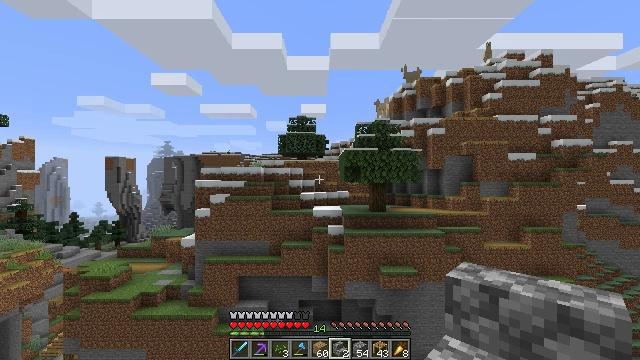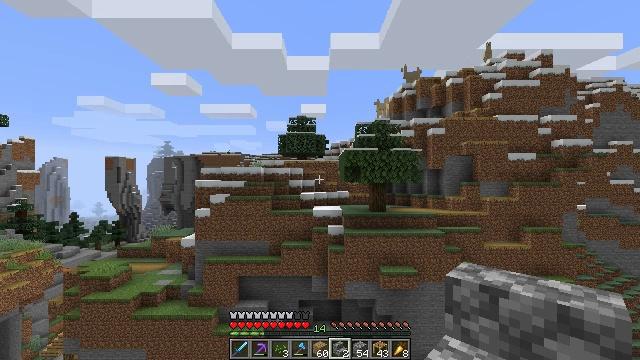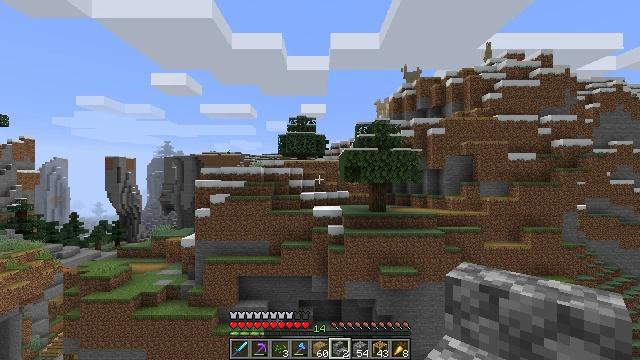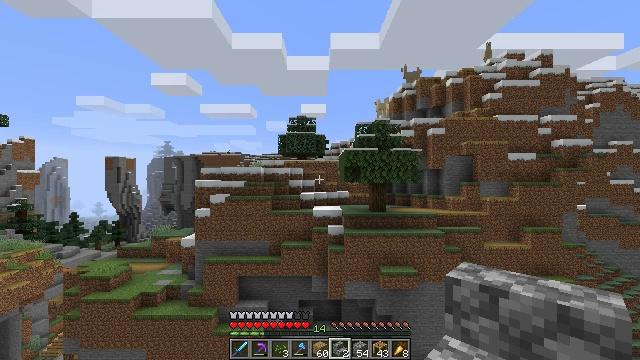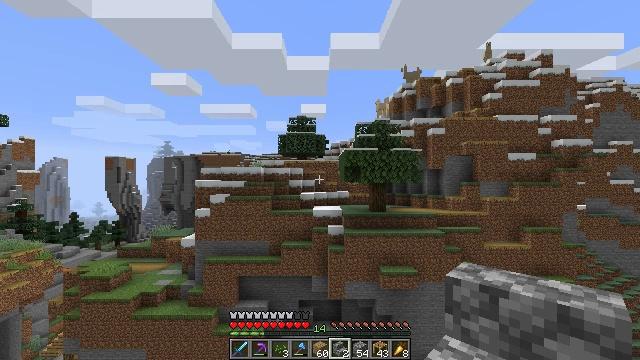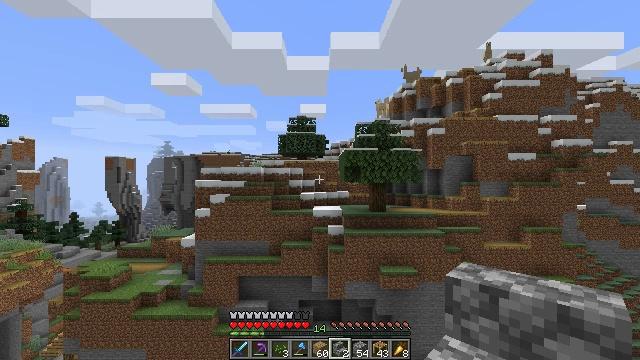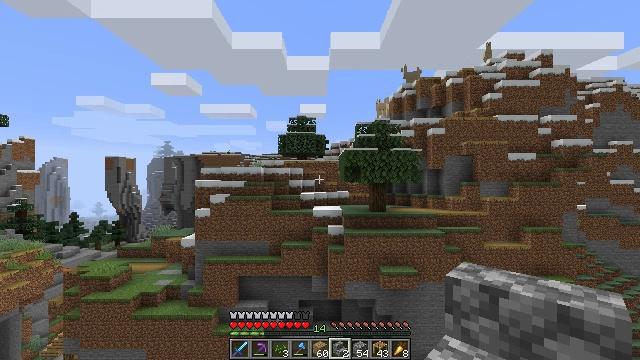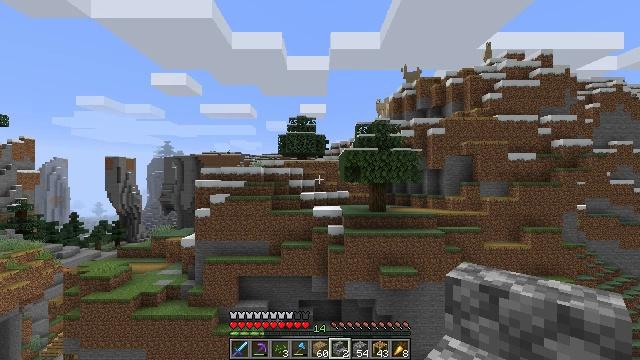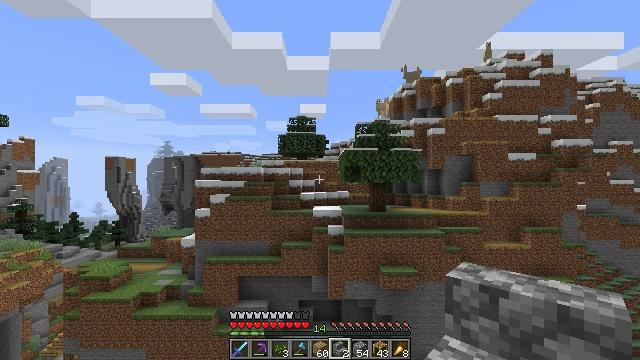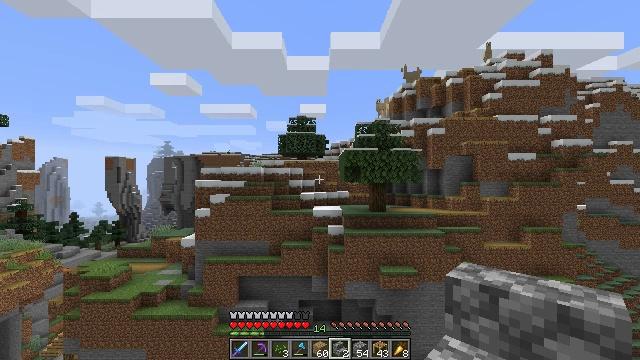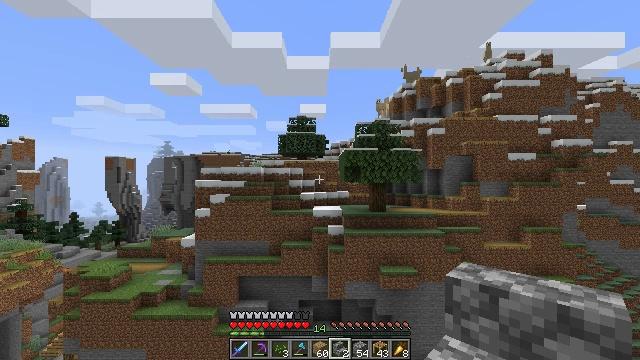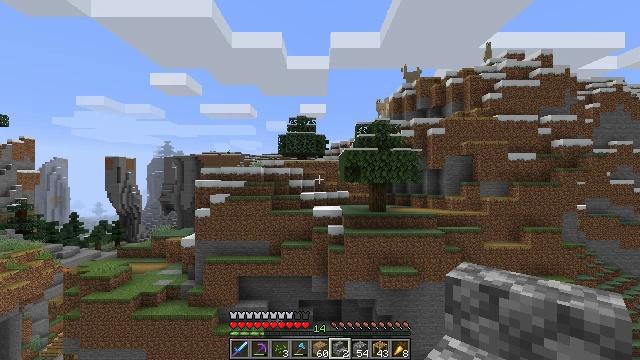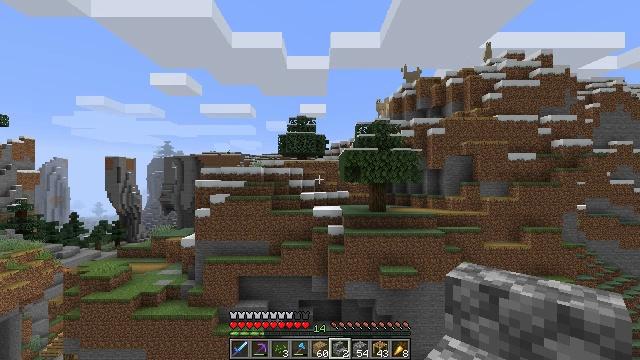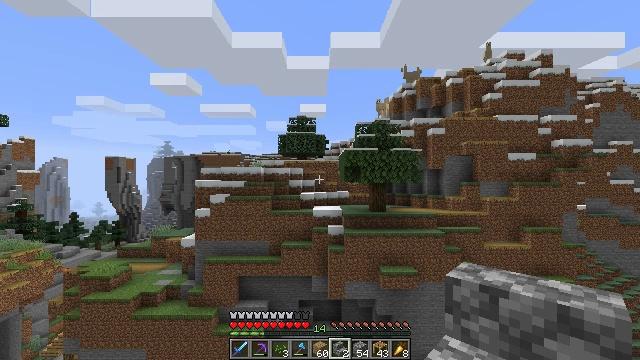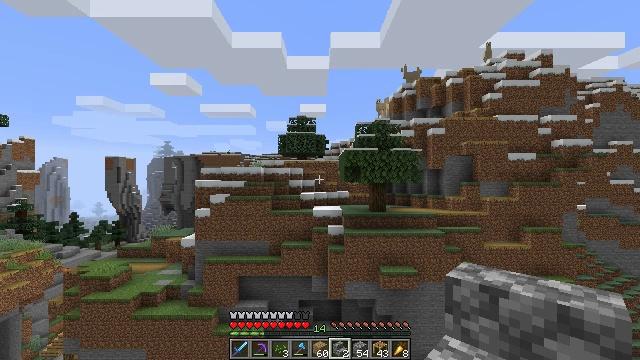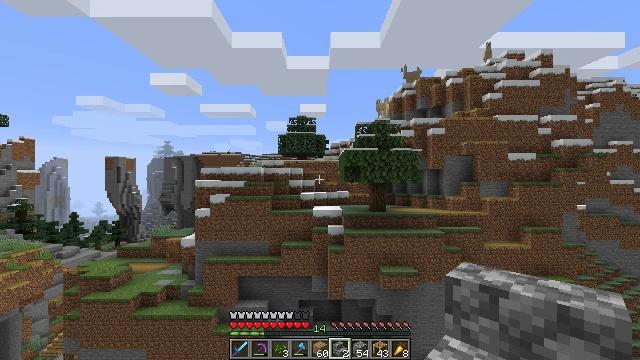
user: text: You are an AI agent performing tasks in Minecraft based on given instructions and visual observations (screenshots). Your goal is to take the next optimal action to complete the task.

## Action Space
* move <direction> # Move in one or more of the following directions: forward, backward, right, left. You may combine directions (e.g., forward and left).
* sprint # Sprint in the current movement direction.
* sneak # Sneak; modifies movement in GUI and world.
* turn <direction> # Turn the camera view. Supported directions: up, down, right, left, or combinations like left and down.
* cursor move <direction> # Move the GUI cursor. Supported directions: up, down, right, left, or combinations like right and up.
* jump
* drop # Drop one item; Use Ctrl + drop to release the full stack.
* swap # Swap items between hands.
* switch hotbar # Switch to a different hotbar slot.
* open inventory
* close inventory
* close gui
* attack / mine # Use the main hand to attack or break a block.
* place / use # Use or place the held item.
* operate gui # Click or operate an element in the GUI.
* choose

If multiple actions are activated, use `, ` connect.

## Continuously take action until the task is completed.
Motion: motion action
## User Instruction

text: Mine scaffolding to move it.
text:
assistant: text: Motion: no_op
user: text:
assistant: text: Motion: no_op
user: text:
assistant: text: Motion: no_op
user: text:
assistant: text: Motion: no_op
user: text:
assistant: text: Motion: no_op
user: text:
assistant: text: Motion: no_op
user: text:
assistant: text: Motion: no_op
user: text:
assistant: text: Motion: no_op
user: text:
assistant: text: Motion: no_op
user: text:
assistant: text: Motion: no_op
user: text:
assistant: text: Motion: no_op
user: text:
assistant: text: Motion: no_op
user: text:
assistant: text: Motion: no_op
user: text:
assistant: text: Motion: no_op
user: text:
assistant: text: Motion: no_op
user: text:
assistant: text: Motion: no_op
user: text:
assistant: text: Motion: no_op
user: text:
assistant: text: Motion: no_op
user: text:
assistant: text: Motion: no_op
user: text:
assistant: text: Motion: no_op
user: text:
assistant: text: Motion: no_op
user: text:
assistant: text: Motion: no_op
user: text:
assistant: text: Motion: no_op
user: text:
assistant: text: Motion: no_op
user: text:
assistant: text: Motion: no_op
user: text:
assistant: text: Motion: no_op
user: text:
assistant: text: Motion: no_op
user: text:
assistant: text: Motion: no_op
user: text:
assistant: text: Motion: no_op
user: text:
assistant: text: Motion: no_op